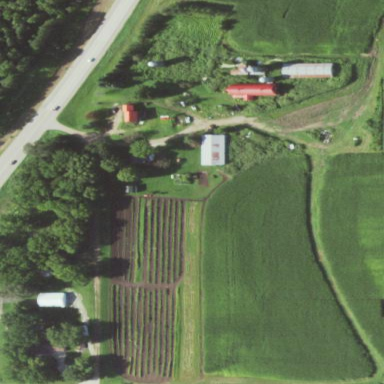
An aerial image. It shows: Farmyard area.